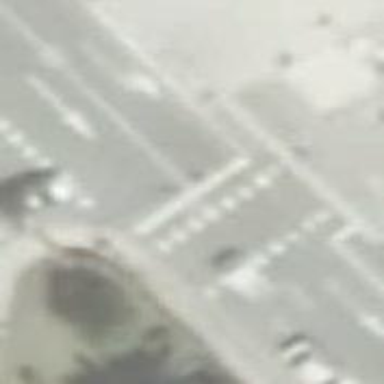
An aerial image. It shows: Crossing with traffic signals. It is zebra crossing.